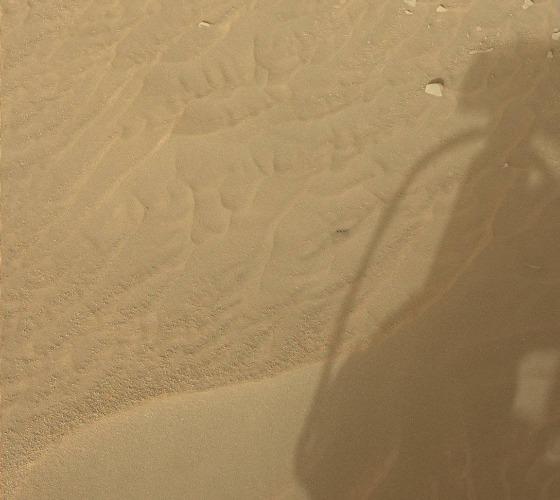
Terrain classes present: Gravel / Sand / Soil, Rock, Shadow